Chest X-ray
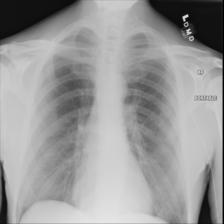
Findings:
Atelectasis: negative
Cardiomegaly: negative
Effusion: negative
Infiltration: negative
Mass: negative
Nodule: negative
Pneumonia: negative
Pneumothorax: negative
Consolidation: negative
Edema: negative
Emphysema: negative
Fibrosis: negative
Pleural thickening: negative
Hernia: negative